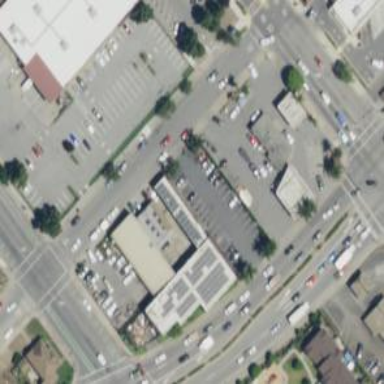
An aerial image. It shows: Fuel station.